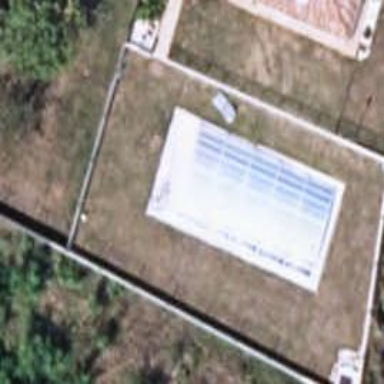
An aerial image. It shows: Swimming pool located in leisure land.